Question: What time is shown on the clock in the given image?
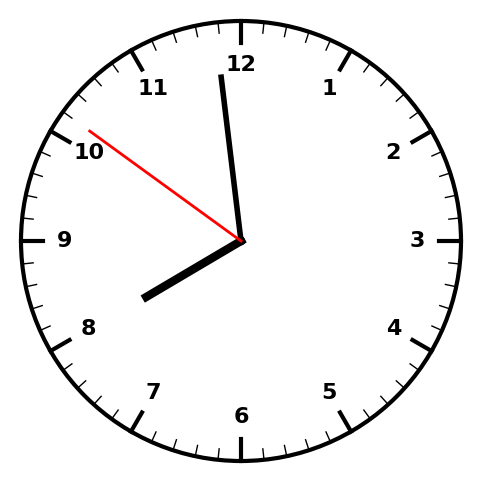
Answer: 07:58:51